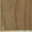
Piece: xx